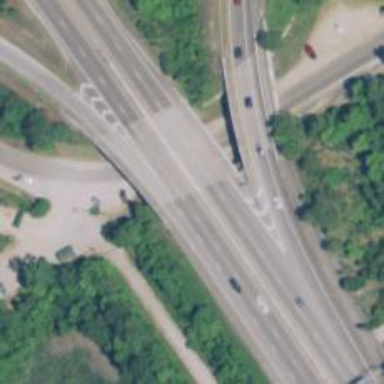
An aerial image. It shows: Bridge on trunk expressway.